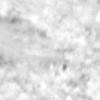
Label: no_change